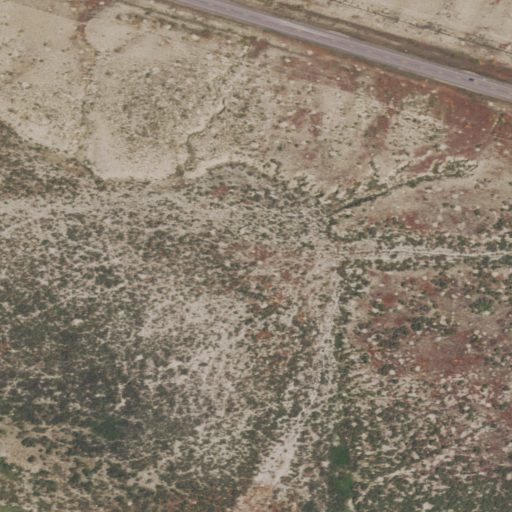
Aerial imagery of valley in Wyoming named Robinson Draw containing shrub, open development, low intensity development, and medium intensity development